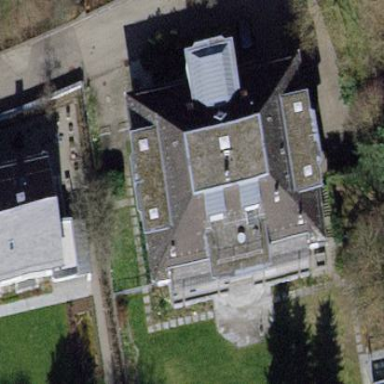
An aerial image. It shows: Building with tiled roof.